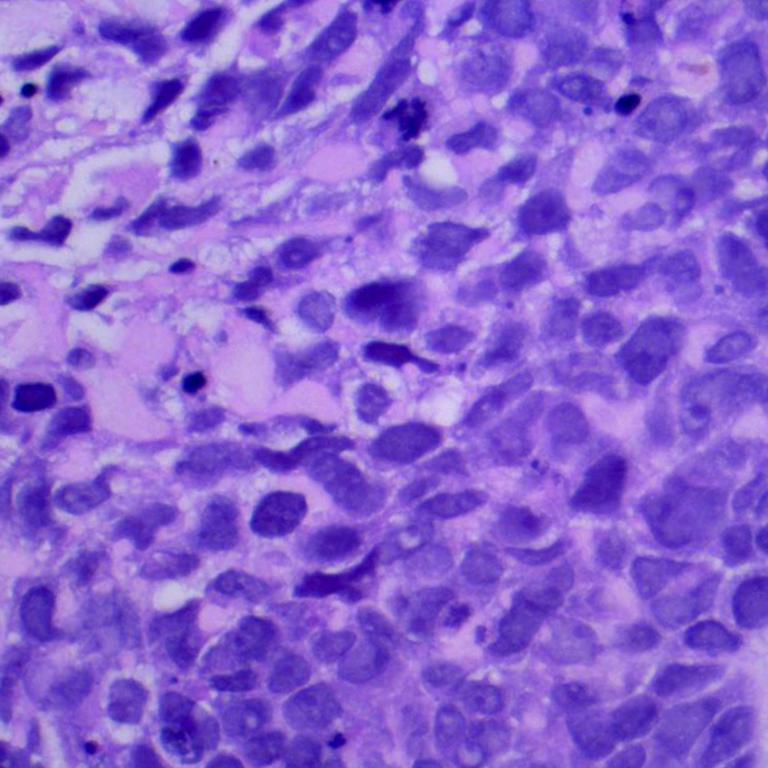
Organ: lung
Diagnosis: squamous carcinomas